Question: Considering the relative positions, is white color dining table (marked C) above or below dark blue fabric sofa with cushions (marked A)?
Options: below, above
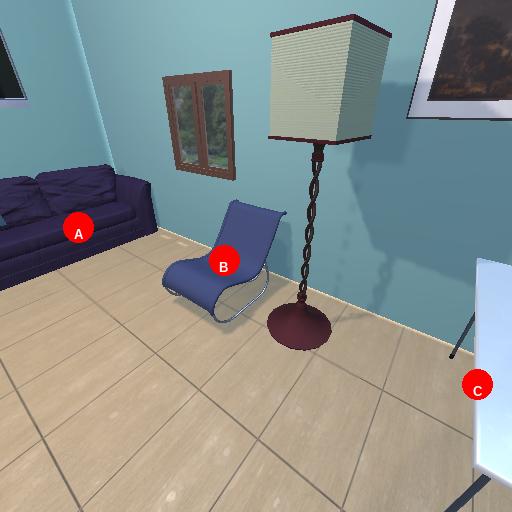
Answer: below